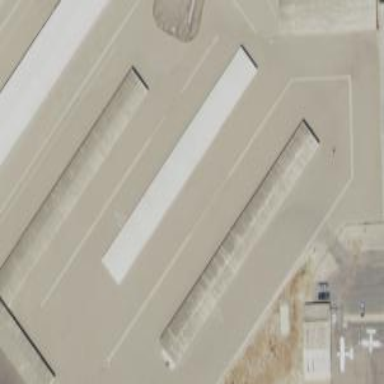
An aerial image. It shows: Hangar.